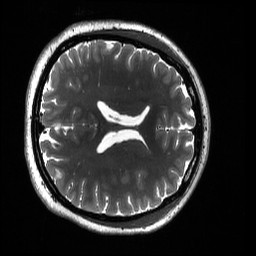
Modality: T2w
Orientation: axial
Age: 26
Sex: female